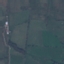
Land use / land cover class: Pasture